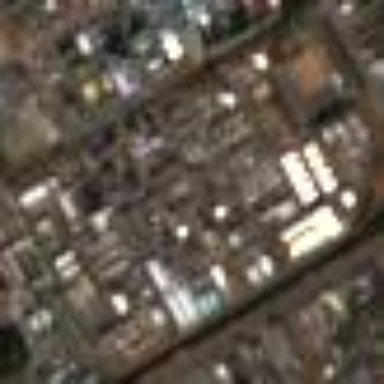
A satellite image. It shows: Industrial area primarily dedicated to chemical activities.